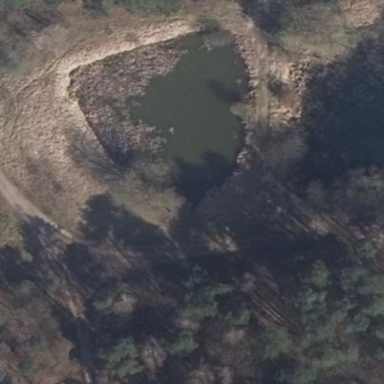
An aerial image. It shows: Serene pond surrounded by nature.